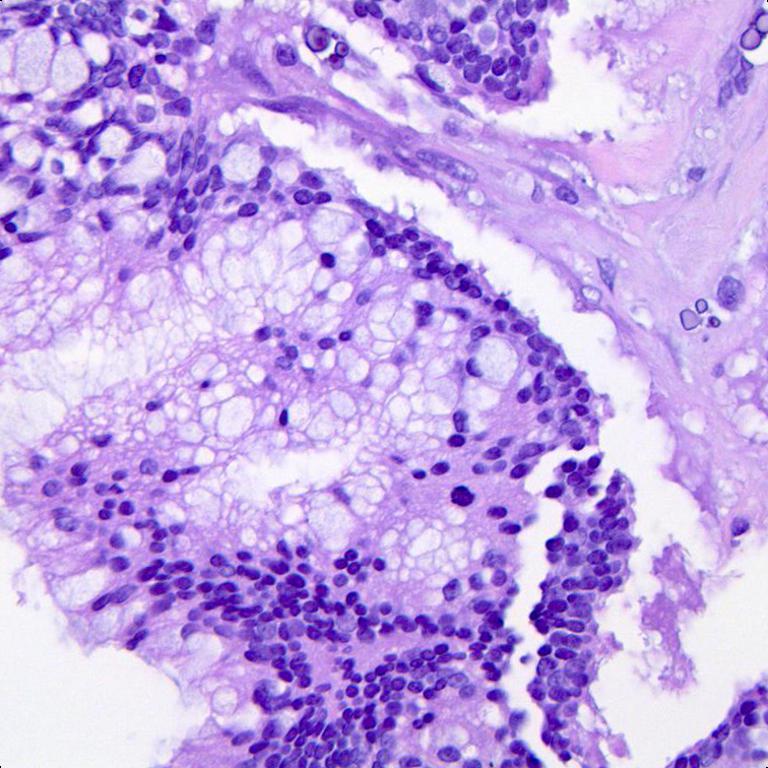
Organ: colon
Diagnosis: adenocarcinomas